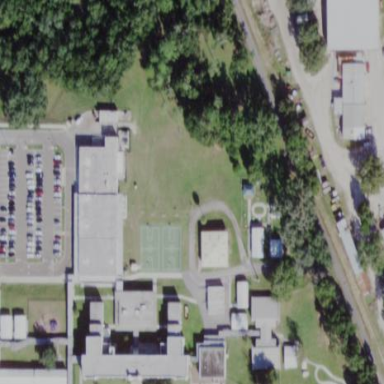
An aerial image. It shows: School.